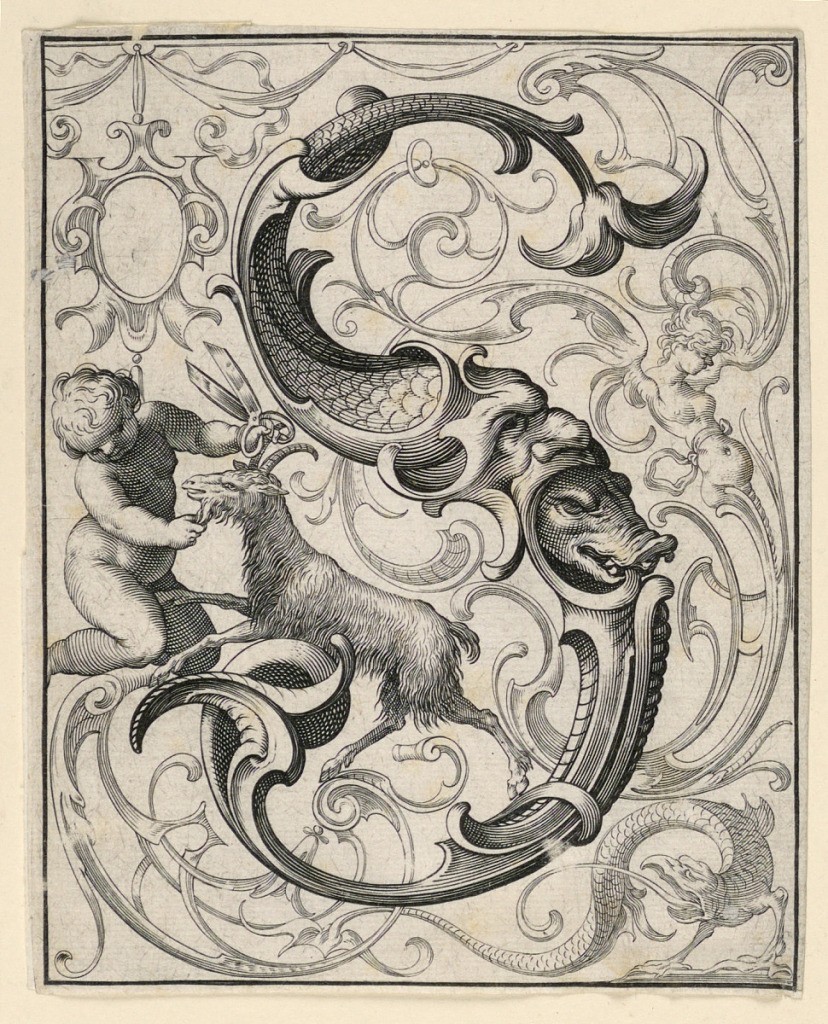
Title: Panel with the Letter "S" from the "Newes ABC Büechlein"
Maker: Lukas Kilian, German, 1579 – 1637
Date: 1627
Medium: Engraving on off-white laid paper
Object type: Print
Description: A boy ready to cut a goat's beard ("schneiden").